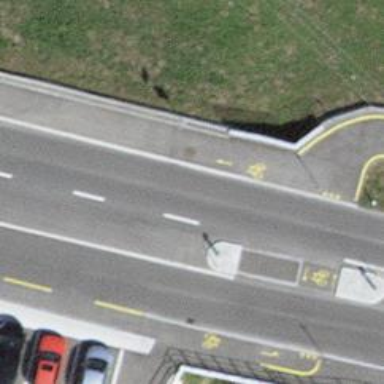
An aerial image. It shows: Public transport stop position.